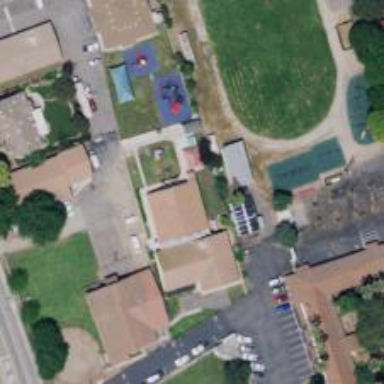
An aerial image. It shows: Kindergarten.